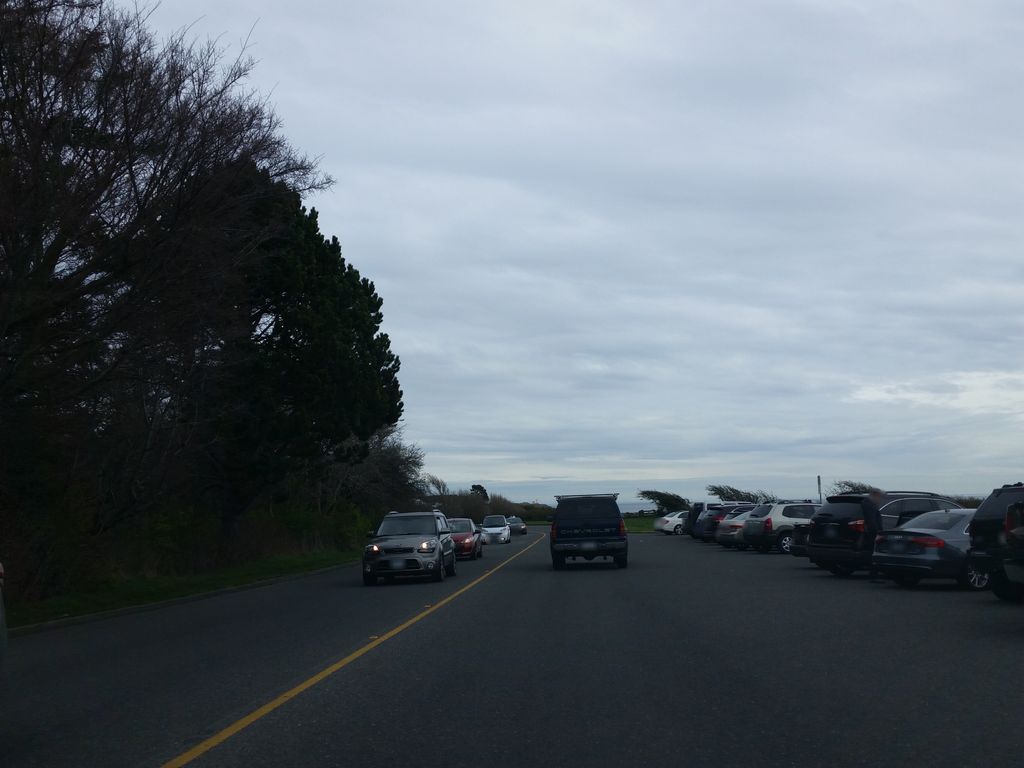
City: victoria